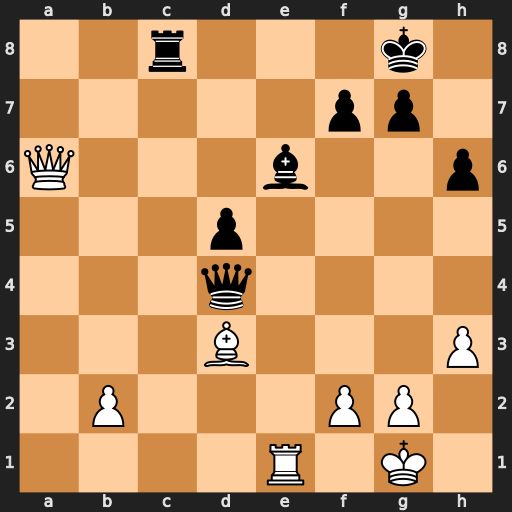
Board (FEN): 2r3k1/5pp1/Q3b2p/3p4/3q4/3B3P/1P3PP1/4R1K1
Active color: w
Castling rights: -
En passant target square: -
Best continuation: Qxc8+ Bxc8 Re8#